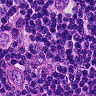
Metastatic tissue present: yes